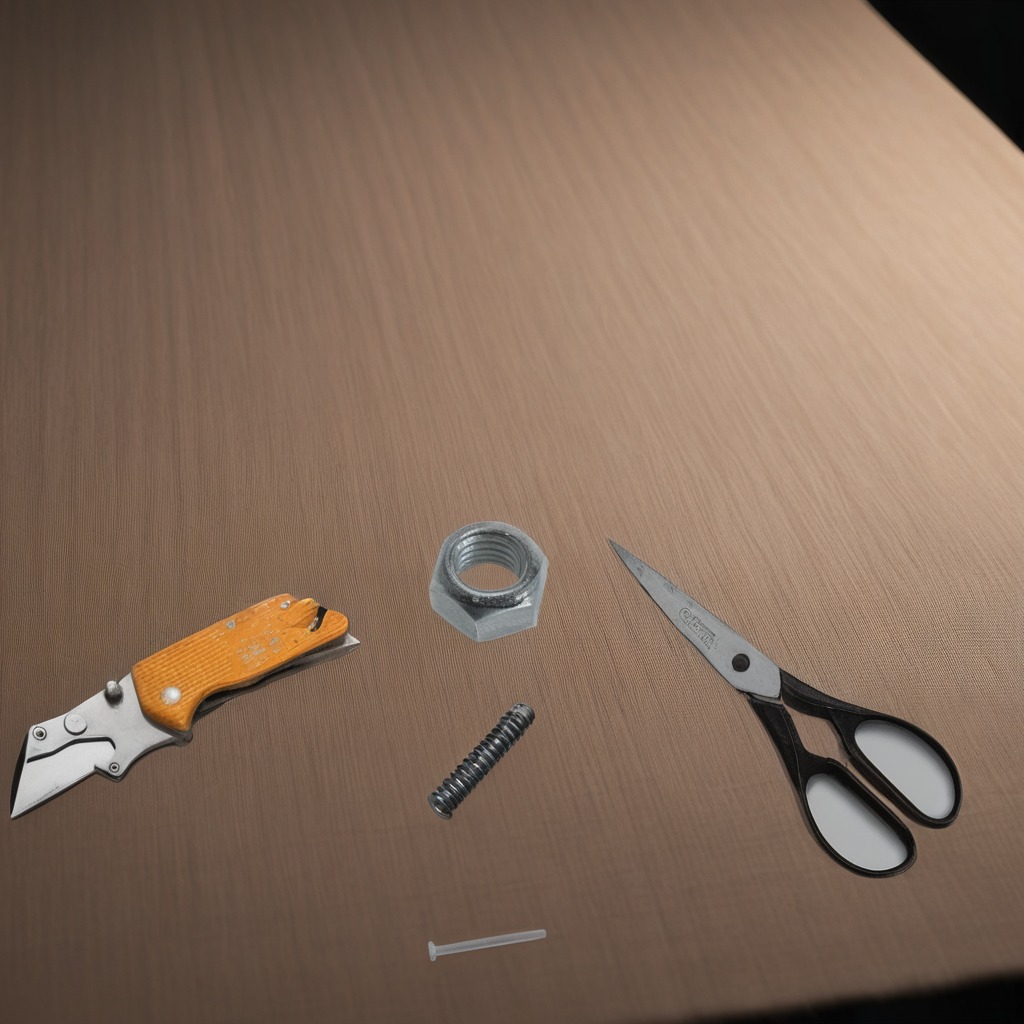
A utility knife, an iron nail, a coiled metal spring, a pair of scissors, and a metal nut are lying on the wooden table.